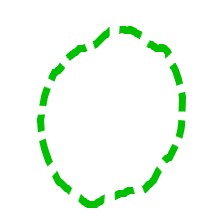
Shape: circle